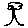
Label: tree